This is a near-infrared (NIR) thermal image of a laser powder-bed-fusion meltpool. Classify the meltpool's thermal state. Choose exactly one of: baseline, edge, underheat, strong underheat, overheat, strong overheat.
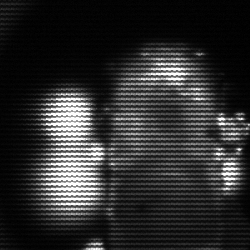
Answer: strong underheat